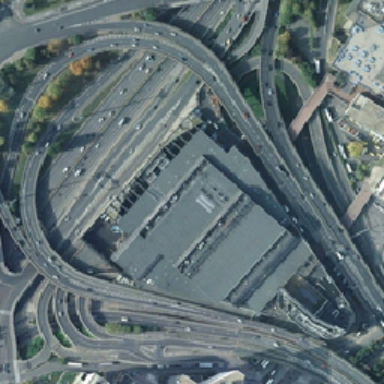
The gray-roofed house has an overpass .